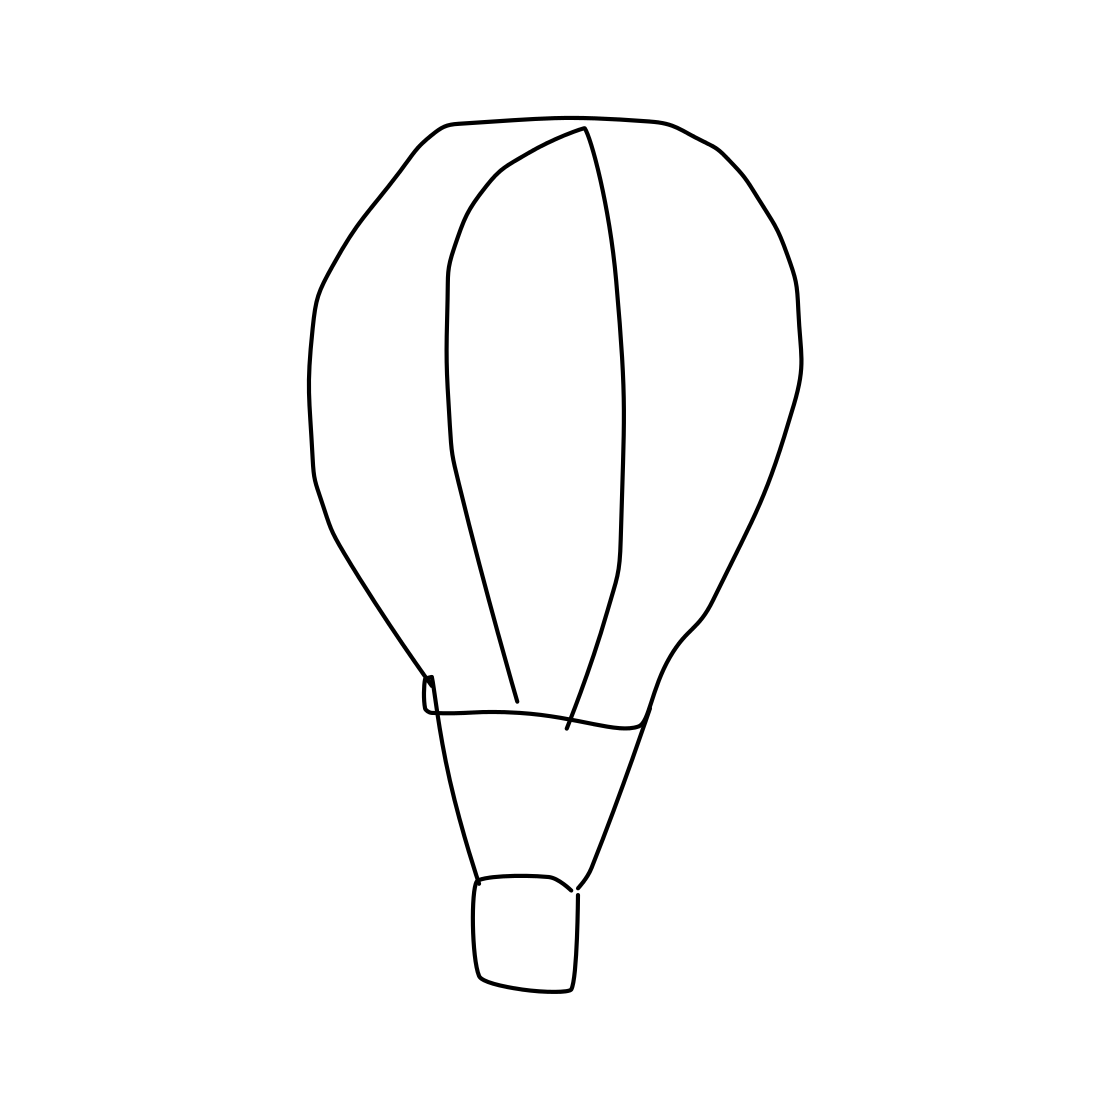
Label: hot air balloon